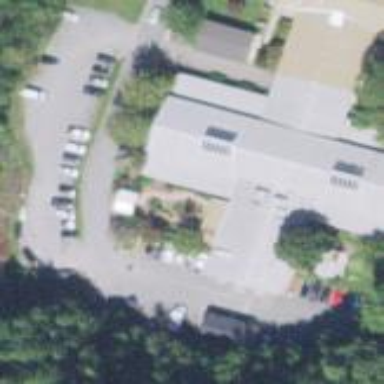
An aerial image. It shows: Parking area.